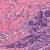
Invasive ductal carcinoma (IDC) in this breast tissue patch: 1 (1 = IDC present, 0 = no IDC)